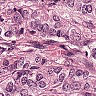
Metastatic tissue present: yes